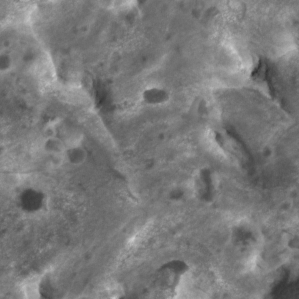
Label: non_frost